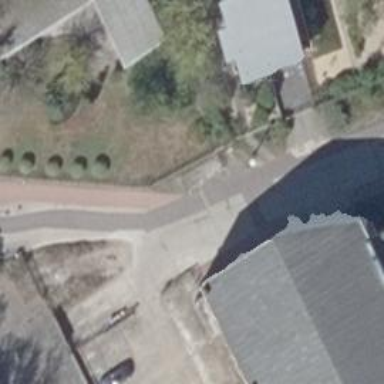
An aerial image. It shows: Residential road paved with concrete.